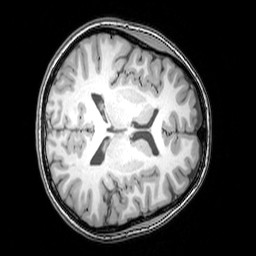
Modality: T1w
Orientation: axial
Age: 22
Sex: female
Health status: healthy
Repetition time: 0.081 s
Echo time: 0.037 s